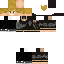
A male human skin with medium skin, wearing blonde long hair dressed in a blue hoodie and black pants, featuring a closed mouth.